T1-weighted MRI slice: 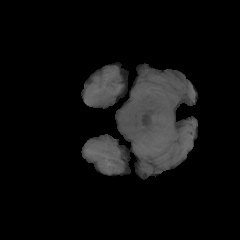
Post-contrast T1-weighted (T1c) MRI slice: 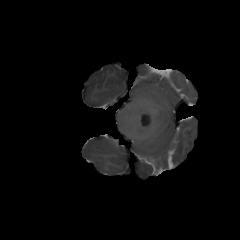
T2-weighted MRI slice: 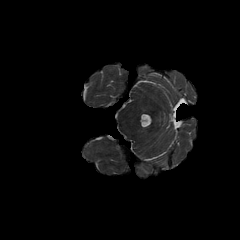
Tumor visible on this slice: yes